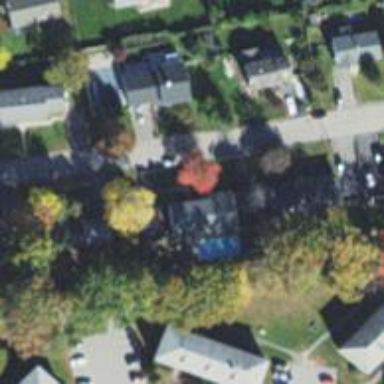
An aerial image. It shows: Driveway.